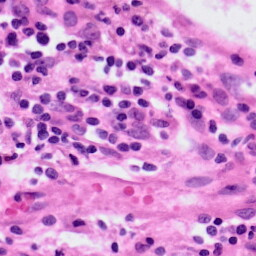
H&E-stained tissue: Lung